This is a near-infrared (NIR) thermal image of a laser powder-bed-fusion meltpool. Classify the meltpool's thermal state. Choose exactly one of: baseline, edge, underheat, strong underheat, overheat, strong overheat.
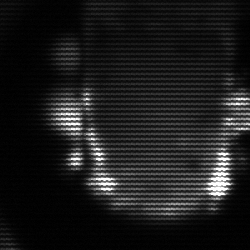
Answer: baseline